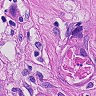
Metastatic tissue present: yes